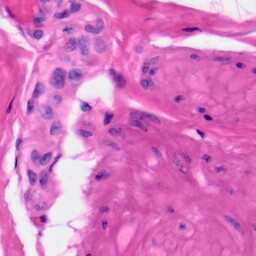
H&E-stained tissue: Skin